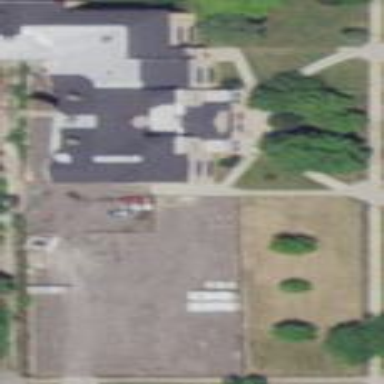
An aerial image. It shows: School.